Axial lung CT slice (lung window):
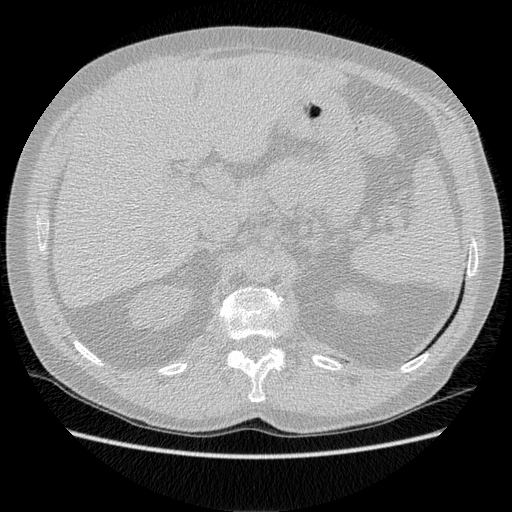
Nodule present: no